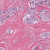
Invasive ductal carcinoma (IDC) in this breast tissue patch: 1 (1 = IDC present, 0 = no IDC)